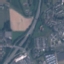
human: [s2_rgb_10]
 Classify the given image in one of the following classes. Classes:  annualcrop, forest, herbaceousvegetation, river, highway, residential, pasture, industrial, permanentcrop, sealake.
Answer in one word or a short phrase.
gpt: Highway